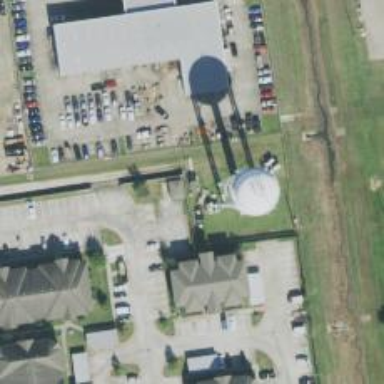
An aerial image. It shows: Water tower that is man-made.